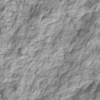
Label: not_dusty